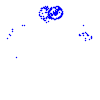
Particle: proton